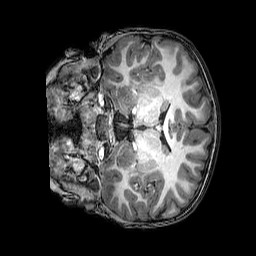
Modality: T1w
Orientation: coronal
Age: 6
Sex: male
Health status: healthy